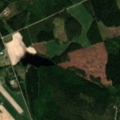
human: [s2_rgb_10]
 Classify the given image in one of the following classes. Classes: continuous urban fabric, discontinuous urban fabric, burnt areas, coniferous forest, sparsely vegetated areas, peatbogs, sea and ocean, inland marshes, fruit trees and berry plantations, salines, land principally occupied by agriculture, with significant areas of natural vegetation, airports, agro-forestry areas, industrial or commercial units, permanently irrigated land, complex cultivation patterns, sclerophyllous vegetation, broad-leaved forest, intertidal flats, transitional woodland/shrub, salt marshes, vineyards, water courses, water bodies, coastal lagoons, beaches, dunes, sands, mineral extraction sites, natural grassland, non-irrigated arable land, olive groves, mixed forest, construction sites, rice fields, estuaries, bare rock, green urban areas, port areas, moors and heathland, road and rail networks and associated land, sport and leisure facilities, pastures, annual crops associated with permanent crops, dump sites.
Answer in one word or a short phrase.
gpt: non-irrigated arable land, coniferous forest, mixed forest